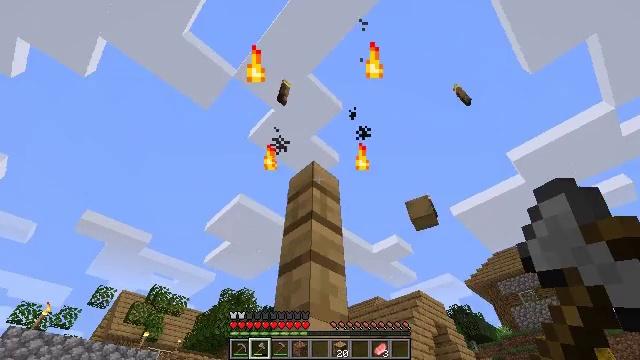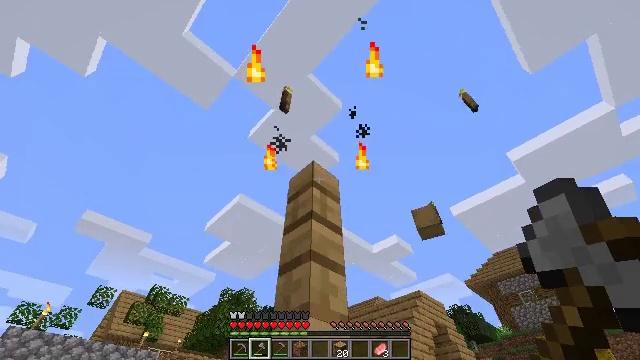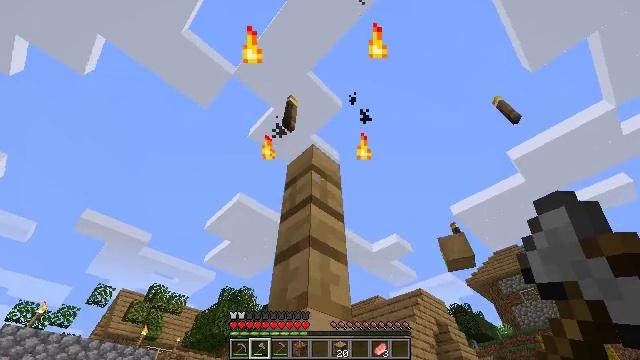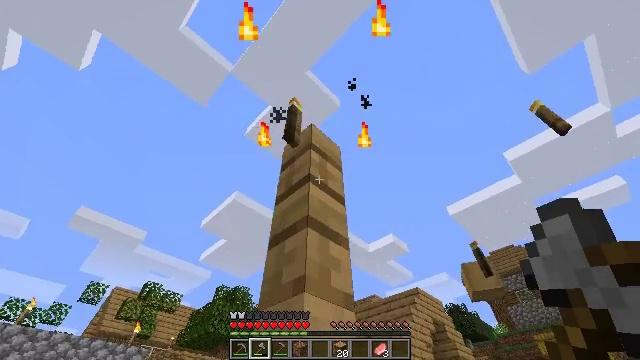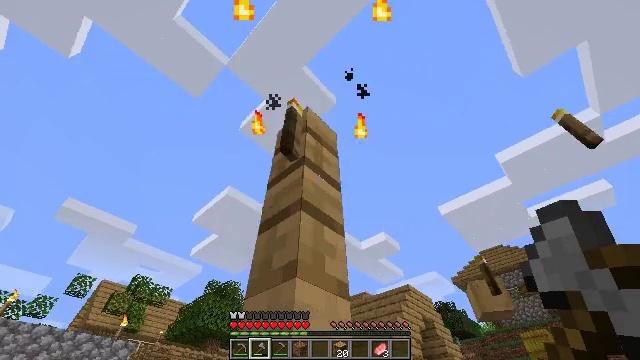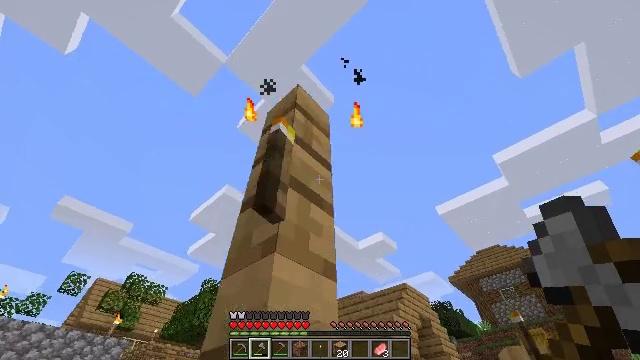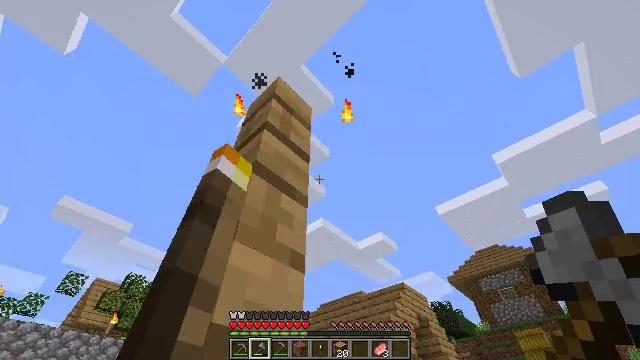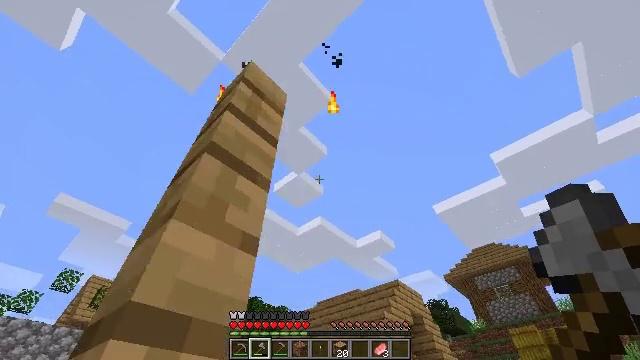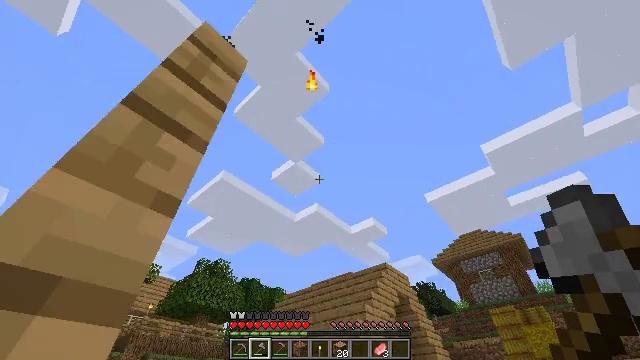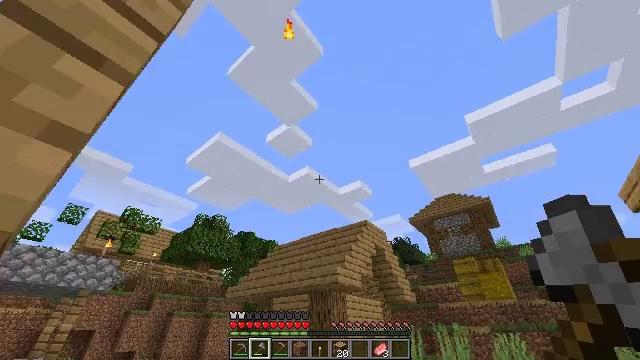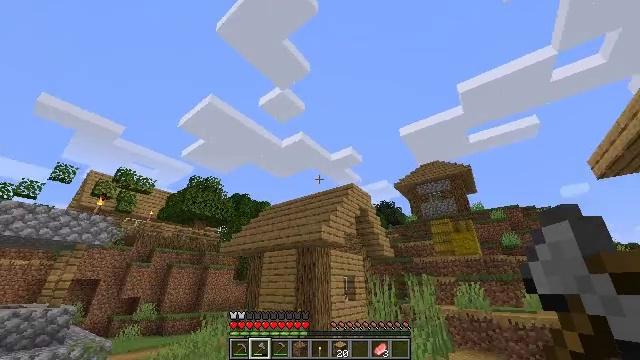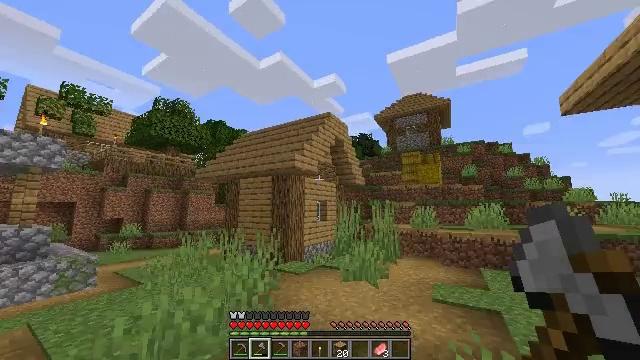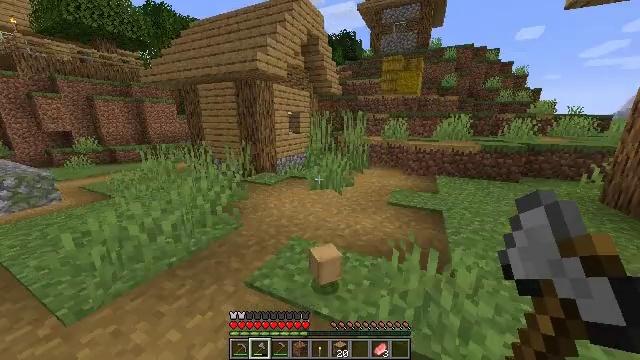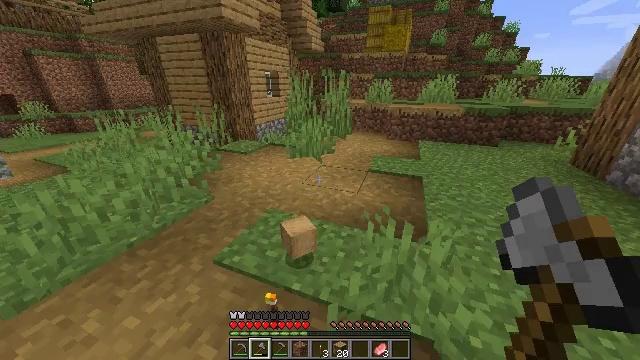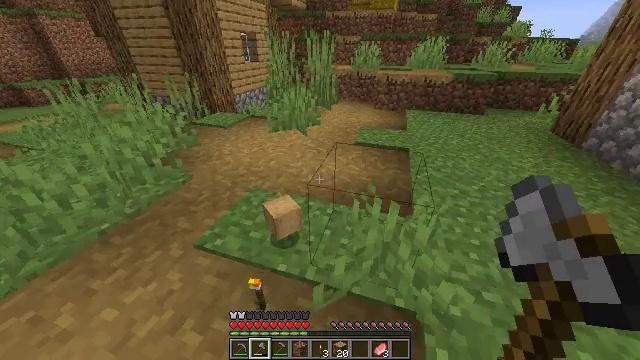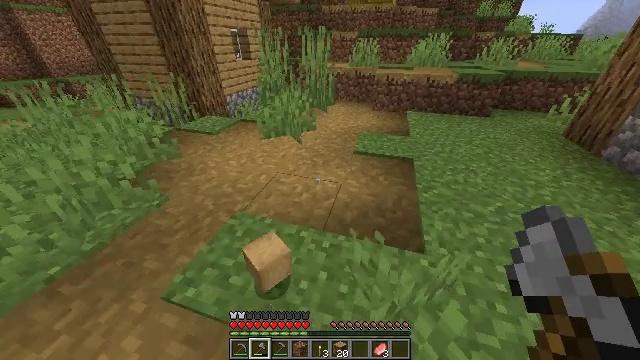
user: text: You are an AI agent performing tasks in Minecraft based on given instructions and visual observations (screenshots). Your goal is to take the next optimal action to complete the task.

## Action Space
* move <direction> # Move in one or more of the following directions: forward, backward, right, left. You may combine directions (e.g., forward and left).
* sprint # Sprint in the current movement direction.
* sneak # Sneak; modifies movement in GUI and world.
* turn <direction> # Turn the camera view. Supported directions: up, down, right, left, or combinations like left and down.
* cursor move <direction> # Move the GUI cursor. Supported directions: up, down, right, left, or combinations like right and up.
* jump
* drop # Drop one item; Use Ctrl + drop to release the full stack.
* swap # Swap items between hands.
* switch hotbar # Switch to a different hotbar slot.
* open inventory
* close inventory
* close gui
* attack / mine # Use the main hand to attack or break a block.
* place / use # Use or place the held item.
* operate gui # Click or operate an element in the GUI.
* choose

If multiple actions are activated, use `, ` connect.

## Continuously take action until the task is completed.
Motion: motion action
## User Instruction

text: Chop the stripped oak wood logs.
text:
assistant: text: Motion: move forward
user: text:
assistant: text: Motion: move forward
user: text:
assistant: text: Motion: move forward
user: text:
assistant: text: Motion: turn right
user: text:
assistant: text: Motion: move right
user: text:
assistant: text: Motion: move right
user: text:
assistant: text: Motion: move forward and move right
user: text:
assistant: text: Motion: move forward and move right, turn down
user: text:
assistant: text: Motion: move forward and move right, turn right and down
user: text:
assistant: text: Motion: move forward and move right, turn right and down
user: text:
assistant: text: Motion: move forward and move right, turn right and down
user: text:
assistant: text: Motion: move forward and move right, turn right and down
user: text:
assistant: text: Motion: move forward, turn right and down
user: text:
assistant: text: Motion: move forward, turn right and down
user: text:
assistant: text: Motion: move forward
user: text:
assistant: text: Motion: move forward
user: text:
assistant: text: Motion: move forward
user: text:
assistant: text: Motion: move forward
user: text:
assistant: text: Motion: move forward
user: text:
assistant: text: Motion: move forward, turn left
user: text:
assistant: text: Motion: move forward, turn left and up
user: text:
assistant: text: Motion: move forward, turn left
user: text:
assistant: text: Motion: move forward, turn left
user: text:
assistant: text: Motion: move forward, turn left
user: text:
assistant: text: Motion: move forward, turn left
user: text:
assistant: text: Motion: move forward, turn left
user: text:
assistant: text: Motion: move forward, turn left
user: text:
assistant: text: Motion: move forward
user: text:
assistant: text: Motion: move forward
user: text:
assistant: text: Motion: move forward